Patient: sex M, age 45
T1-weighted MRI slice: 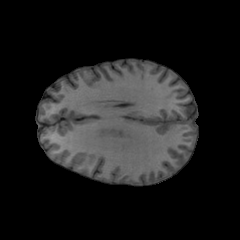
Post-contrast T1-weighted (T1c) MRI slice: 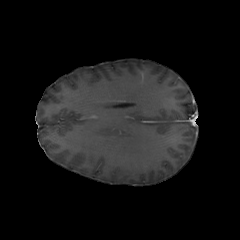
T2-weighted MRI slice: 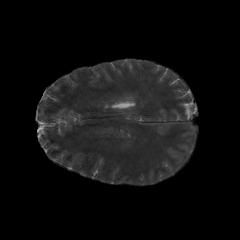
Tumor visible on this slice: no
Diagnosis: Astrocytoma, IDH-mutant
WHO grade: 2